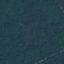
Label: Forest